Aerial crown-view tile of a tropical tree (Barro Colorado Island, Panama), acquired 20241216:
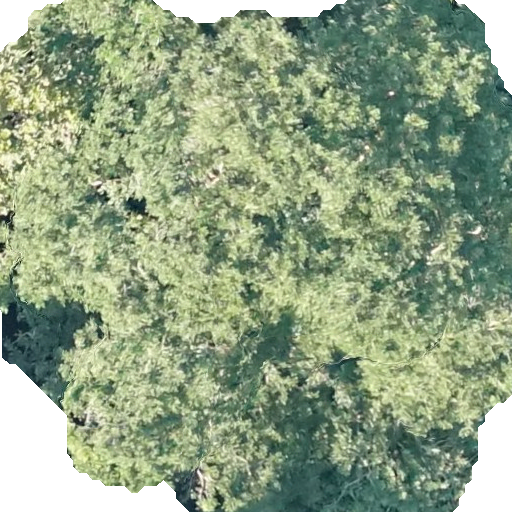
Species: Platypodium elegans
GBIF accepted scientific name: Platypodium elegans
Crown area: 380.795 m²